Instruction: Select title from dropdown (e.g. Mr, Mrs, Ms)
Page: traveler
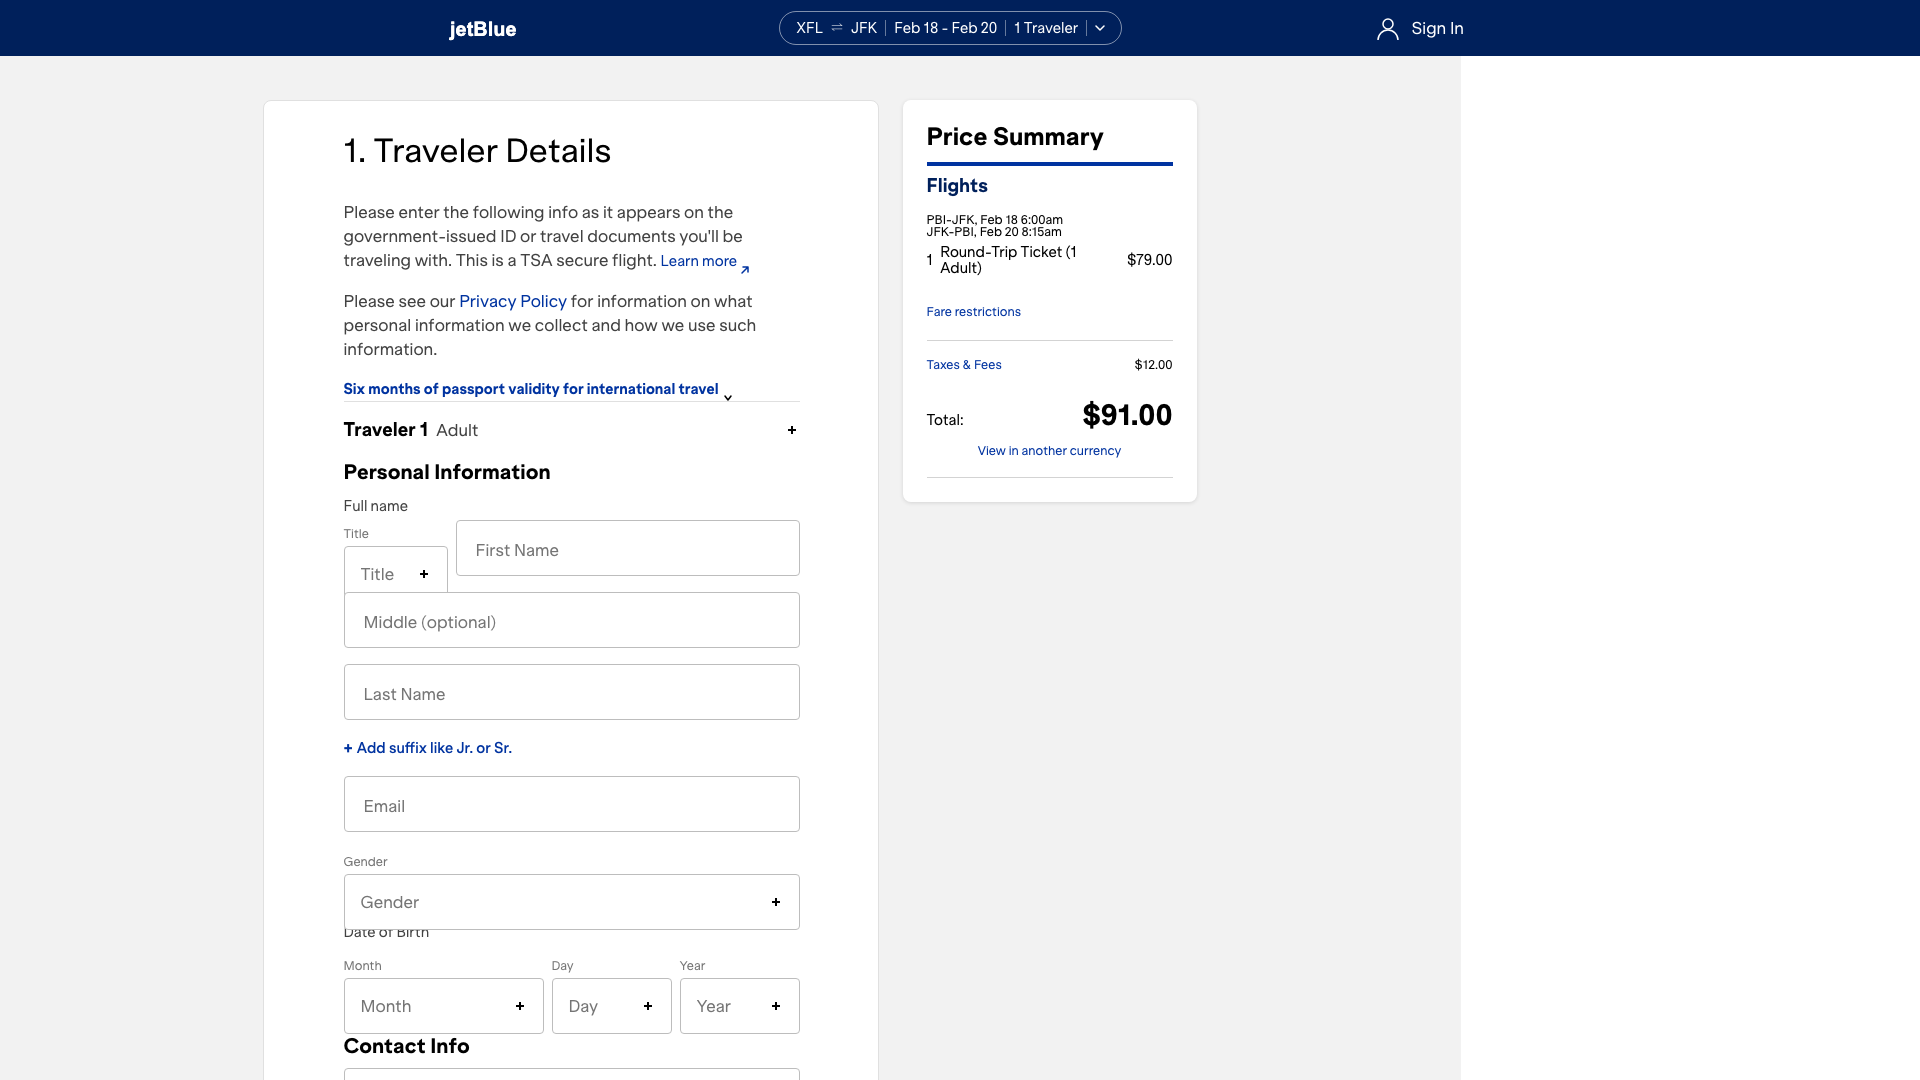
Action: click